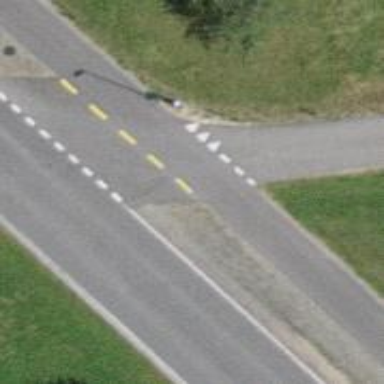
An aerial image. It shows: Unmarked crossing on the road.